Breast ultrasound image
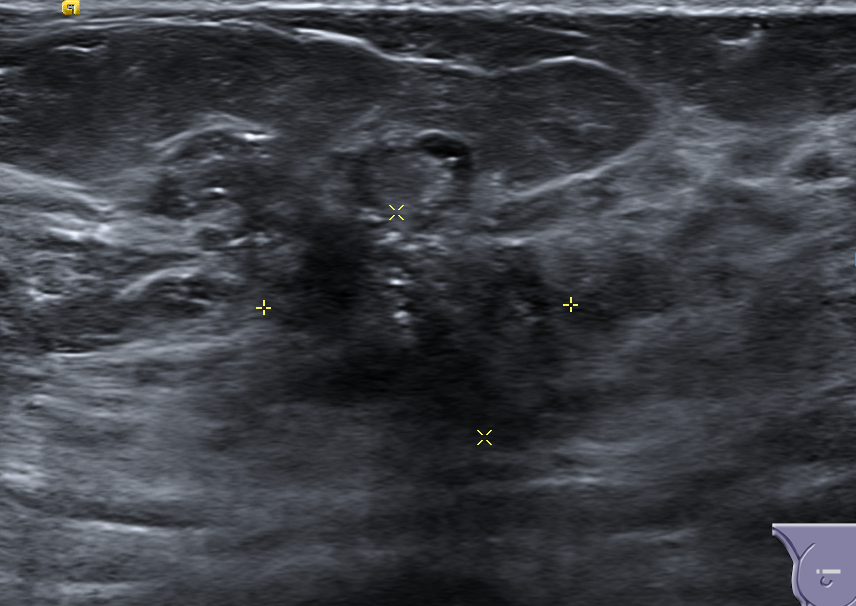
Diagnosis: malignant